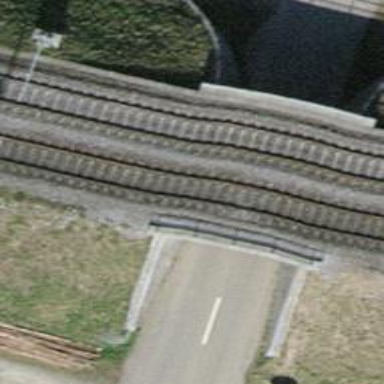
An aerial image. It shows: Railway bridge with electrified contact lines.